Interaction volume radius: 10 \u00c5
Interaction volume height: 40 \u00c5
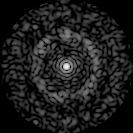
Disorder parameter: 0.7916